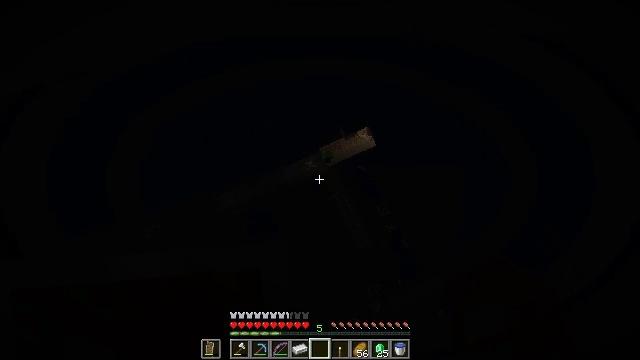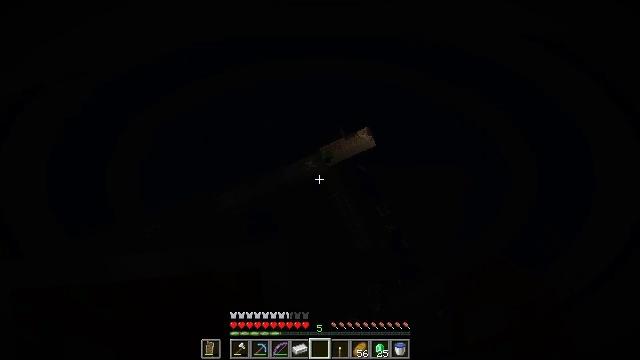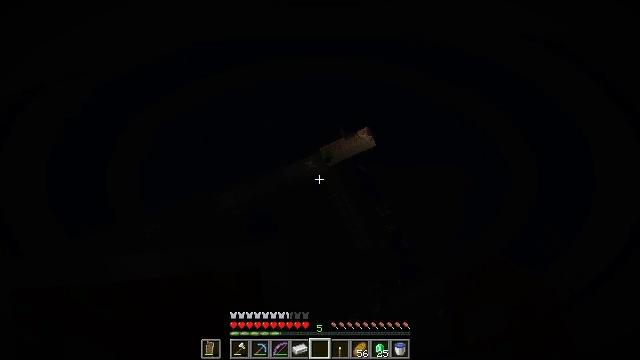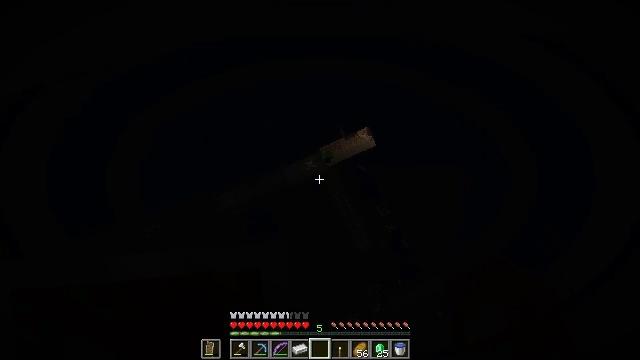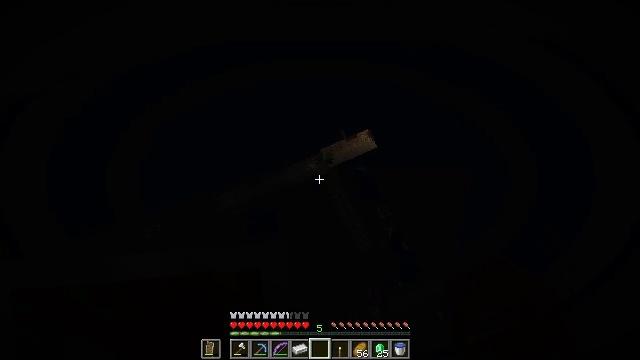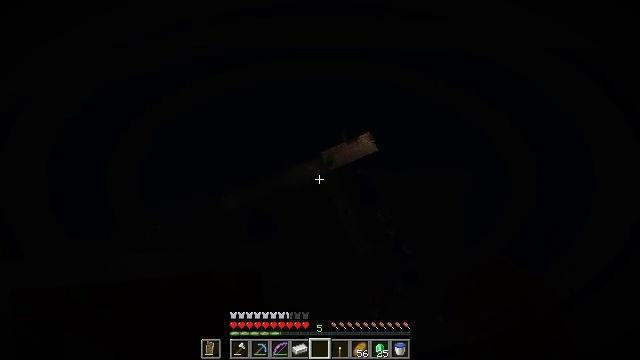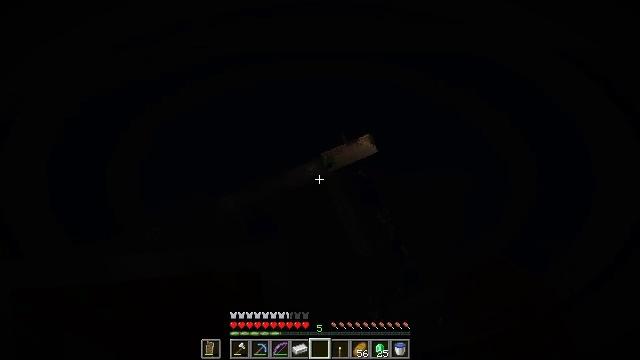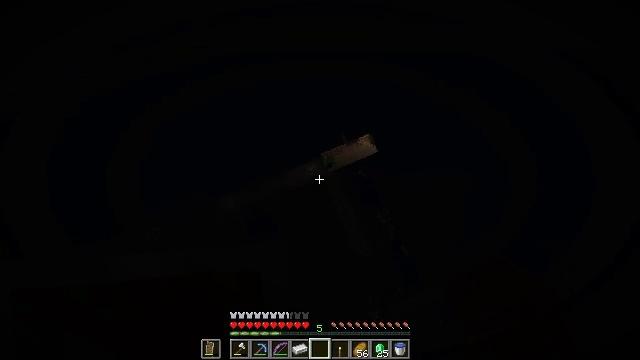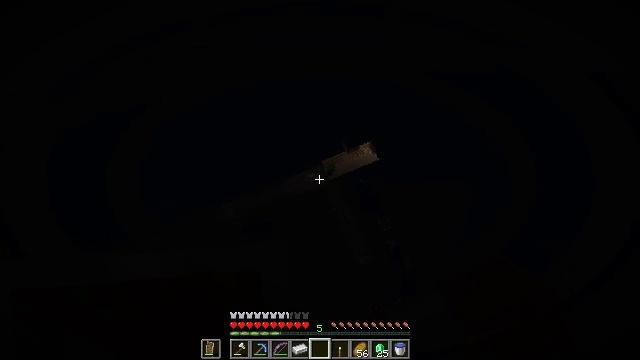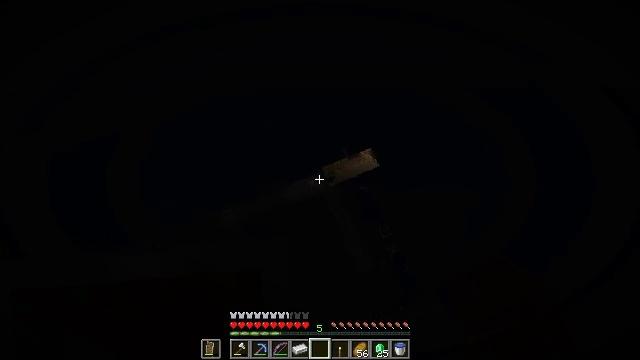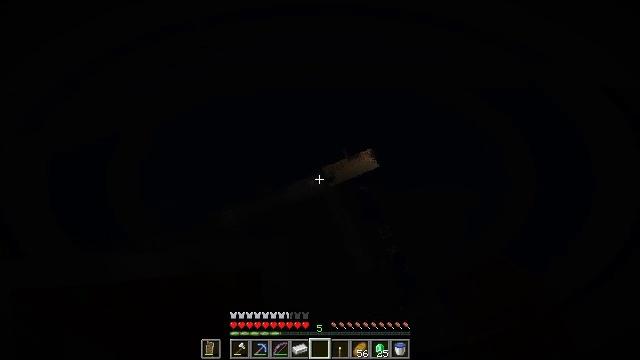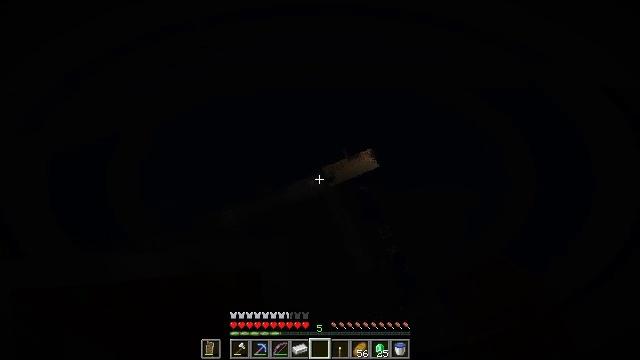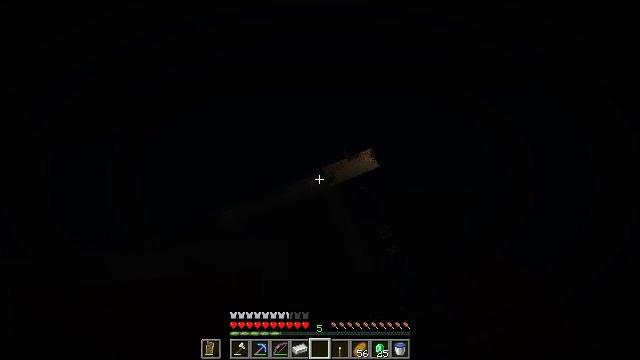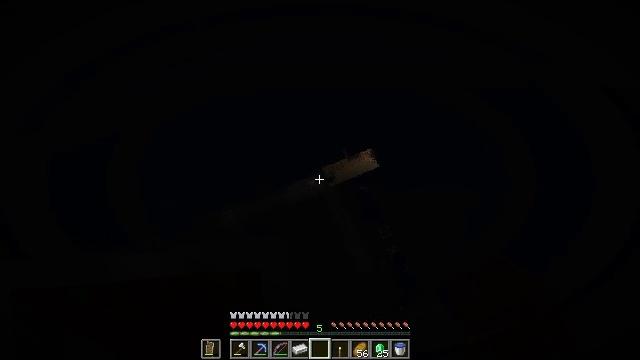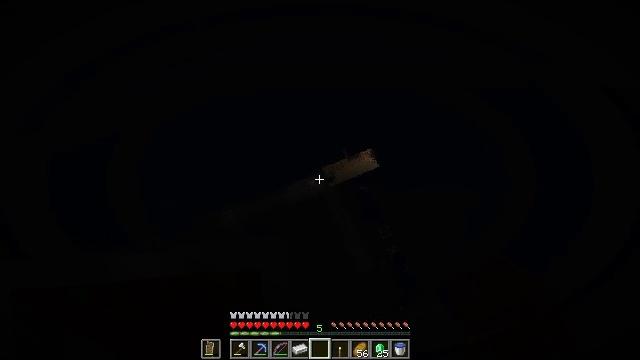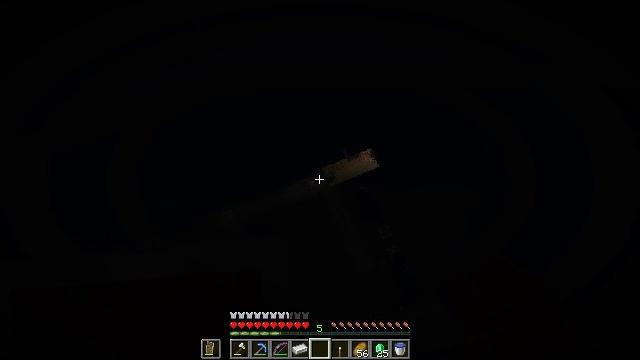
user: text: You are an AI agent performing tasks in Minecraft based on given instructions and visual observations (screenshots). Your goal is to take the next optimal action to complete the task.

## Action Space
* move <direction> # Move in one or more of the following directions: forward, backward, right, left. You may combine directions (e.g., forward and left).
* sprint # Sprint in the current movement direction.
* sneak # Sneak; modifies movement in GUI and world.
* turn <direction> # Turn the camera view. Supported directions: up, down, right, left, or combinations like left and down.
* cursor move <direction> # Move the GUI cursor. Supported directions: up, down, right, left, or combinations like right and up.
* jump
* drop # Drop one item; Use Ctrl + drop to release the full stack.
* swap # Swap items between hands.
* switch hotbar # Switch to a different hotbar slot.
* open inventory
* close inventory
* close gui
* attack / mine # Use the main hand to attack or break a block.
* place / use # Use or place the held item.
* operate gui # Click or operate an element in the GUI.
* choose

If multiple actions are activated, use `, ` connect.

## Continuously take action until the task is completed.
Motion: motion action
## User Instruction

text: Break the composter to recycle it.
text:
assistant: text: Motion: no_op
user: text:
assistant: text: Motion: no_op
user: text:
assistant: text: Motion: no_op
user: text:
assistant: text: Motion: no_op
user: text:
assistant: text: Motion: no_op
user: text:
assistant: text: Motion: no_op
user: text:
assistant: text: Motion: no_op
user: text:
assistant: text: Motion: turn up
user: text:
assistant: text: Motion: turn up
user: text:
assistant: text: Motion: no_op
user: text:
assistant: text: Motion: no_op
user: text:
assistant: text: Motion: no_op
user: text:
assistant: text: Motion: no_op
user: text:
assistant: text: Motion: no_op
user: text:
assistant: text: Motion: no_op
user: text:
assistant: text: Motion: no_op
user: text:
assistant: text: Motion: attack / mine
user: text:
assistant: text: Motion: turn down, attack / mine
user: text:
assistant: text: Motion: turn left and down, attack / mine
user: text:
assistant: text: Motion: turn left and down, attack / mine
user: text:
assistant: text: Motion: attack / mine
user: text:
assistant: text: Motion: attack / mine
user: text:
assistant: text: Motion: attack / mine
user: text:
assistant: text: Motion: attack / mine
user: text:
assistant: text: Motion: attack / mine
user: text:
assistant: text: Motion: attack / mine
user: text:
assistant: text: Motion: attack / mine
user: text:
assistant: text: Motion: attack / mine
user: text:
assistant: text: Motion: attack / mine
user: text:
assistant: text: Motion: attack / mine